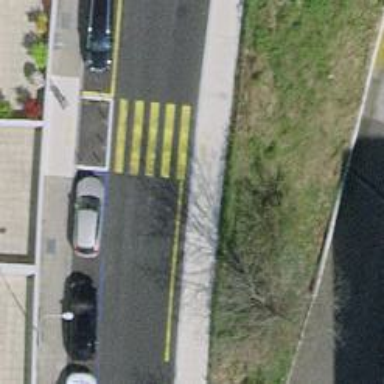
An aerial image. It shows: Uncontrolled zebra crossing on the road.